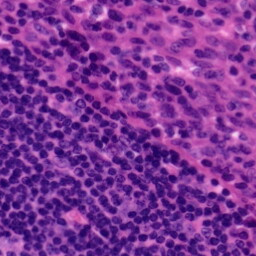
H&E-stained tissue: Tonsil